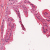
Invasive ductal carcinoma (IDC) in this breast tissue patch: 0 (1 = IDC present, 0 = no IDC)